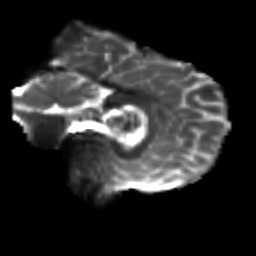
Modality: T2w
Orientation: sagittal
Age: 21
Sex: female
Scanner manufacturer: siemens
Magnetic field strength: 3 T
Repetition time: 3.5 s
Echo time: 0.113 s